Question: I have already created this project, but I wanted to start over.
1. deleted the HelloAndroid folder from my workspace folder
2. restarted Eclipse
3. now I can't create a project with the same name, because Finish is greyed out, and it gives me the following message: A project with that name already exists in the workspace eclipse
How can I completely delete my old 'HellowAndroid' project from Eclipse?

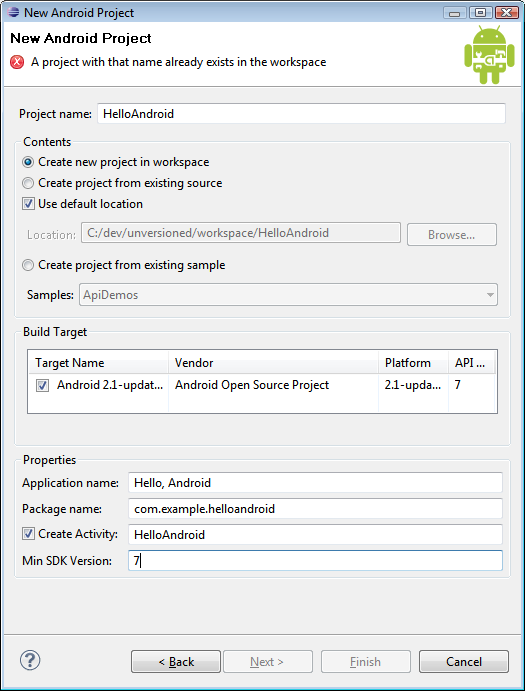
Answer: You need to open up the view (it may already be open) and delete the project from within there.